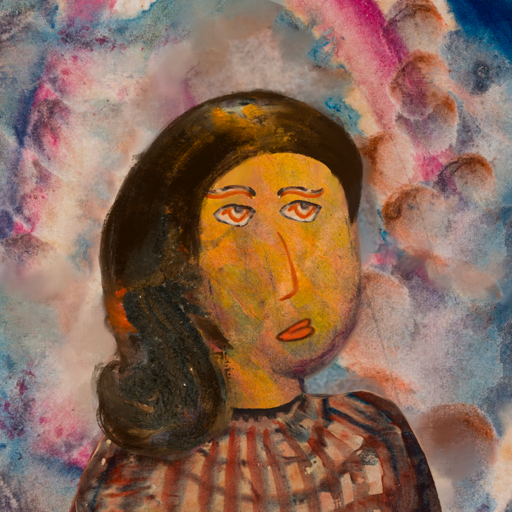
Background: Rupkatha, Head And Neck Side: Gypsy_Mother, Face Side: Experience, Bust: Orphan, Hair Side: Gypsy_Queen, Head Accessory: Blank, Second Necklace: Blank, Necklace: Blank, Baby: Blank